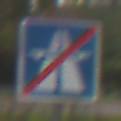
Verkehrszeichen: EndeAutbahn
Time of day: Midday
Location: Outdoor (Nature)
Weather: Overcast
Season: Autumn
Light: Natural